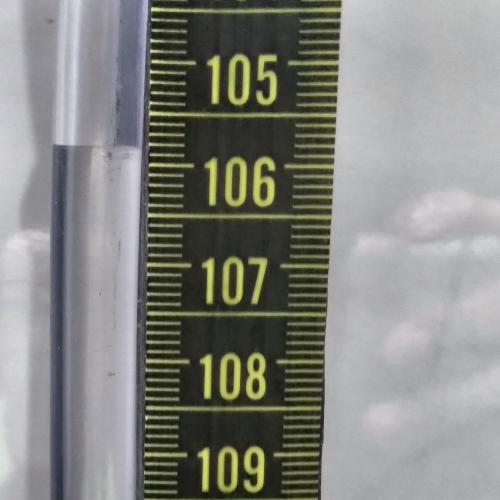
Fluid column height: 105.8 cm